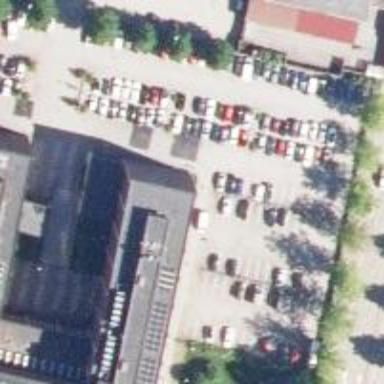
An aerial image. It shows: Government office.